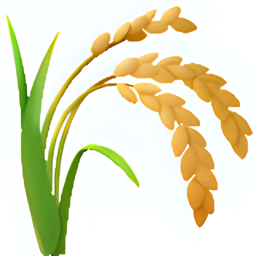
Name: ear of rice
Emoji: 🌾
Group: Animals & Nature
Sub-group: plant-other